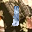
Label: 1